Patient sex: F
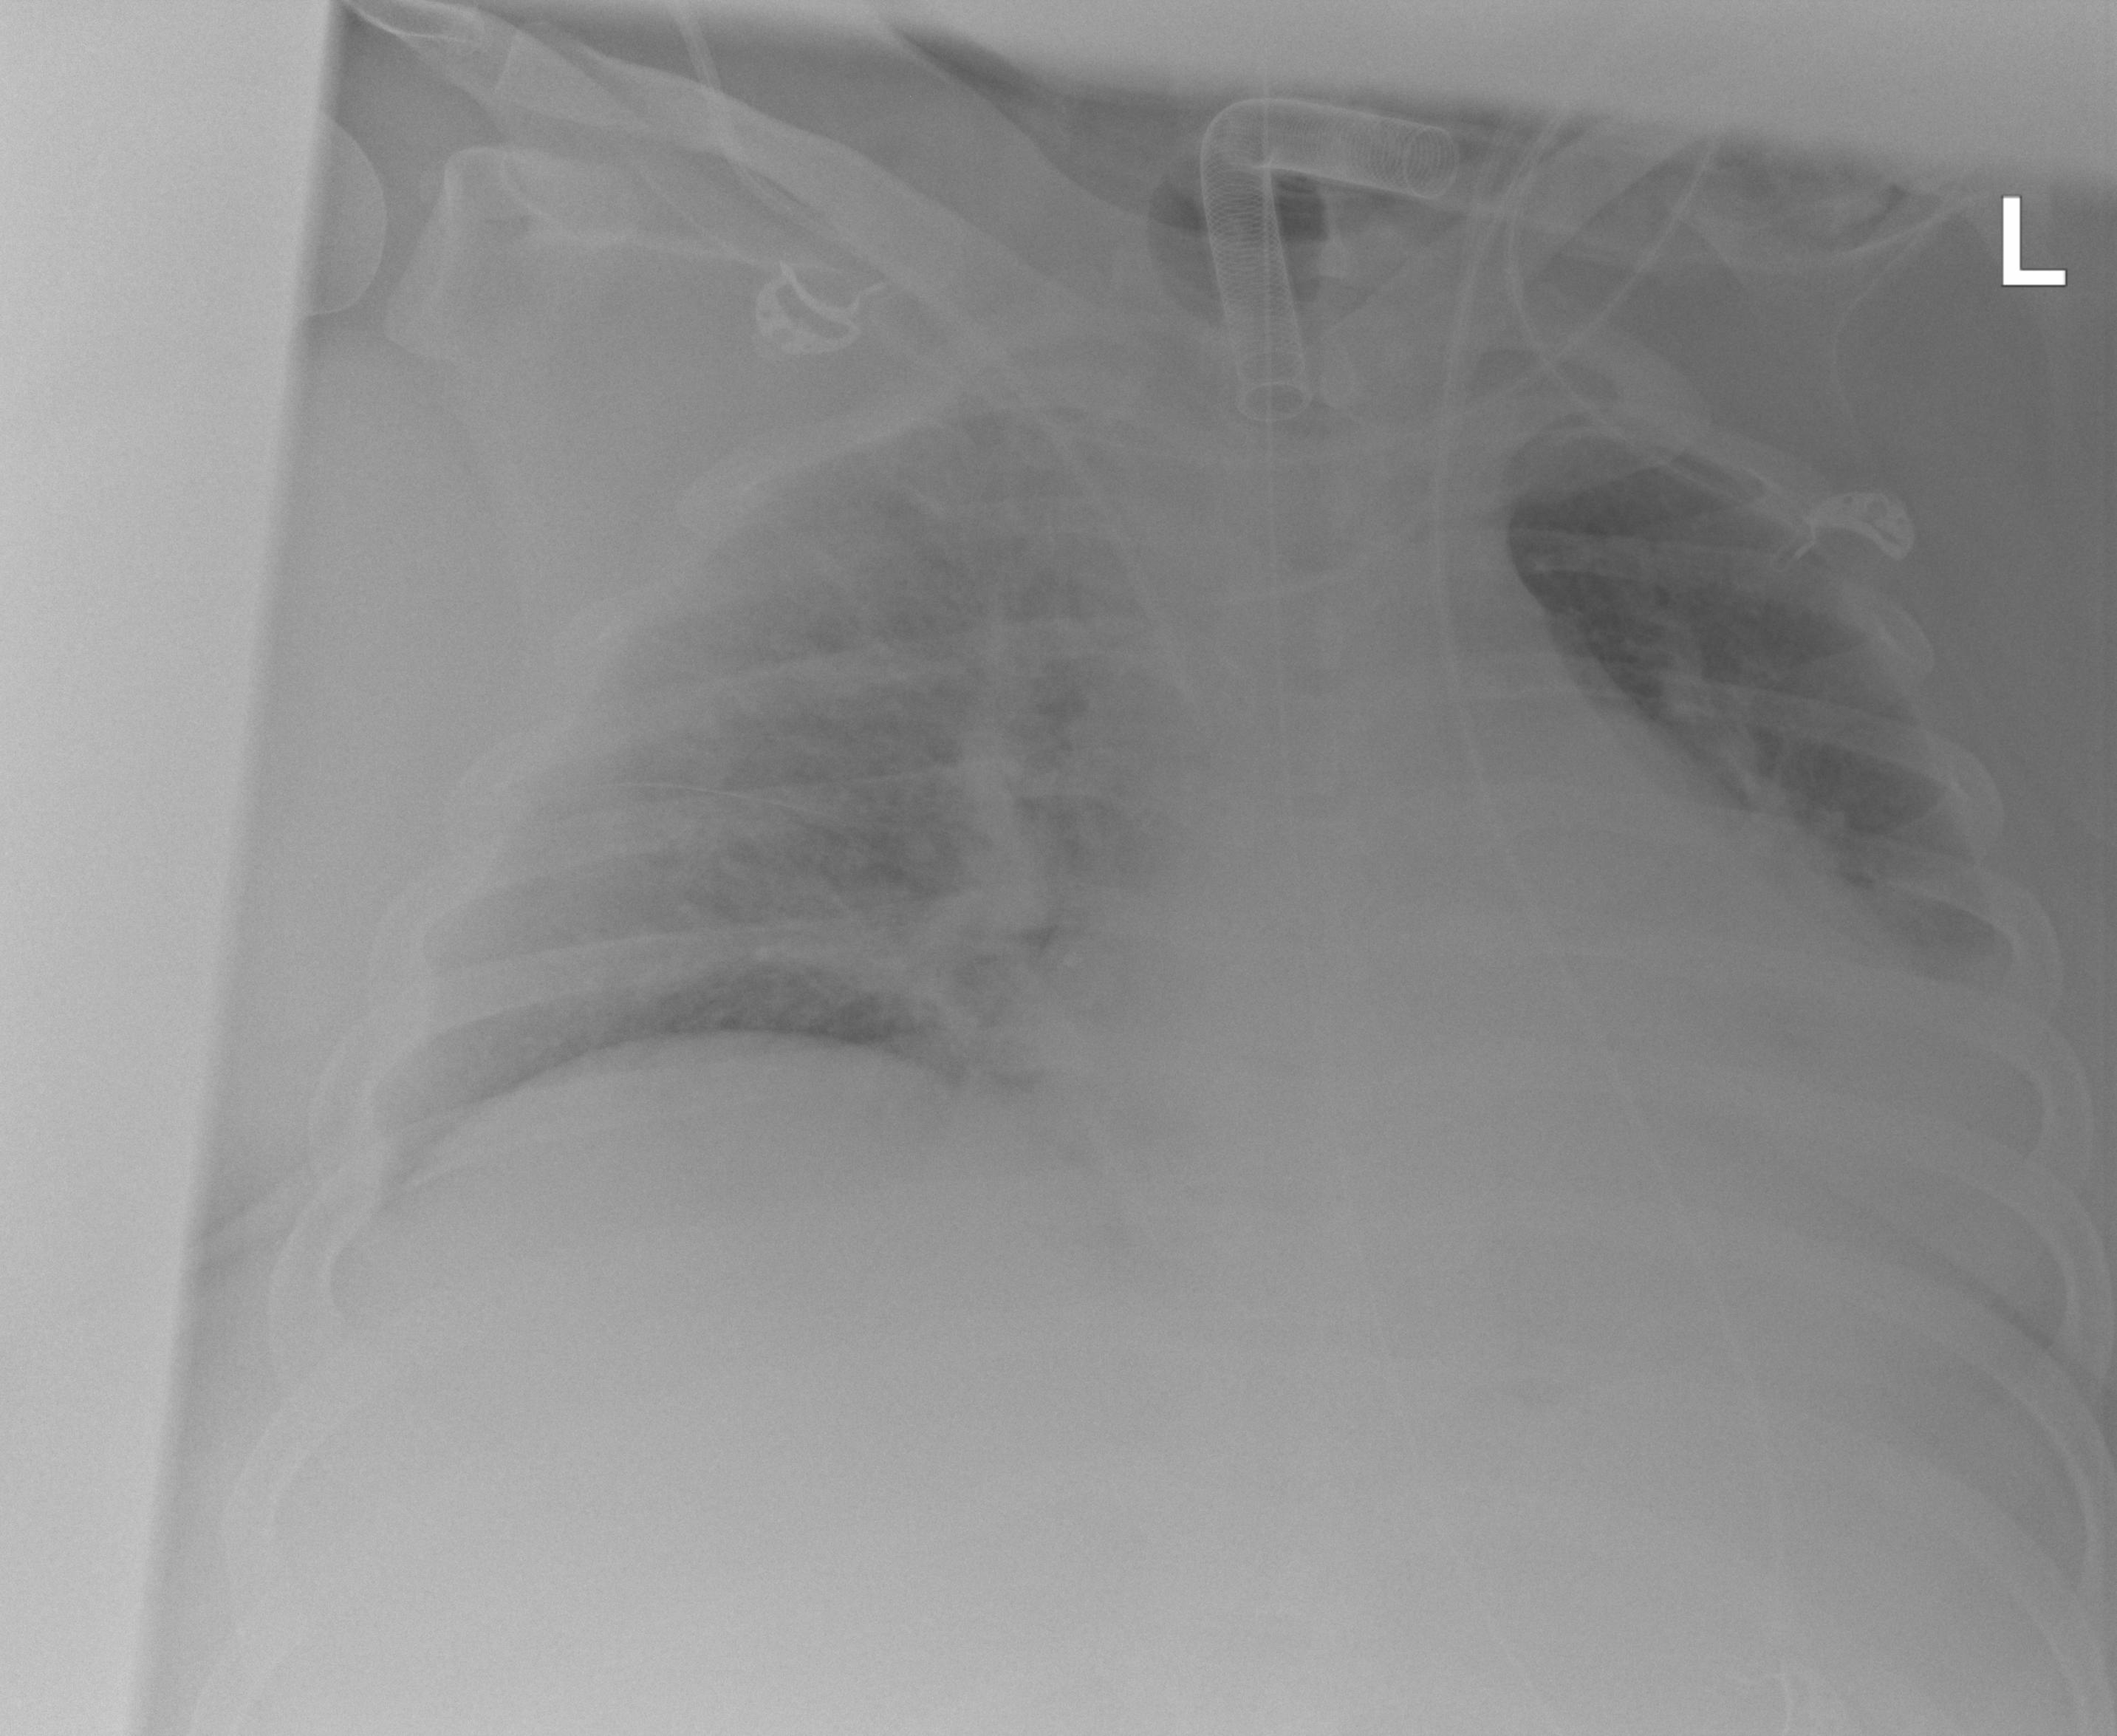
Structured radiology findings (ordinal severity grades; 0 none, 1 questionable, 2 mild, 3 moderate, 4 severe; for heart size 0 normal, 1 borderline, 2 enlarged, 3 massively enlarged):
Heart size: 2
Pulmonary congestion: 2
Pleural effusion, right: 2
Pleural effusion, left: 2
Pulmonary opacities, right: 2
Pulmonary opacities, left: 0
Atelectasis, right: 2
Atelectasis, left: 2